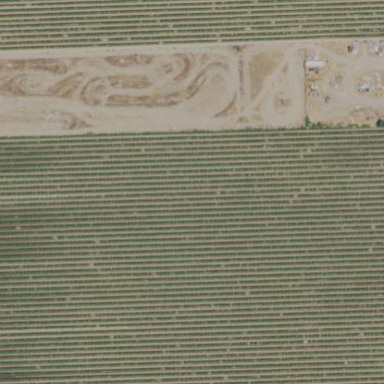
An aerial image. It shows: Vineyard.